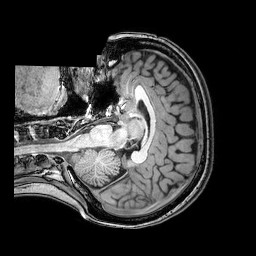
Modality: T1w
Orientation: axial
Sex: female
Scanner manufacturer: philips
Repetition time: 0.008114 s
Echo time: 0.00371 s